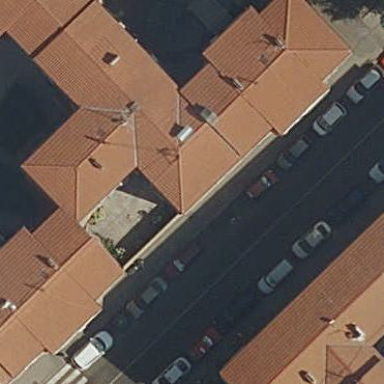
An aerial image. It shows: Apartment building with hipped roof.